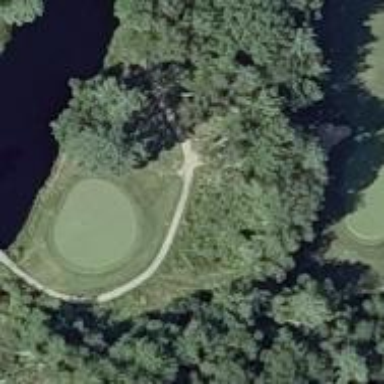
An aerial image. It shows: Well-maintained path suitable for golfing.